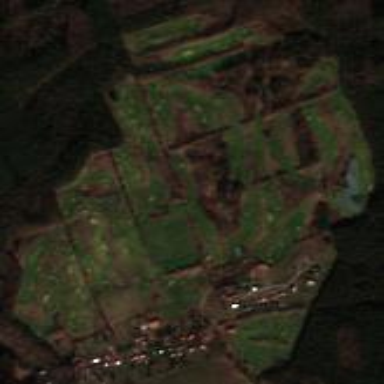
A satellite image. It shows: Golf course surrounded by greenery.